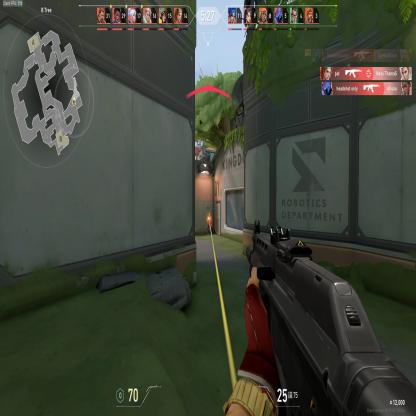
Label: enemy